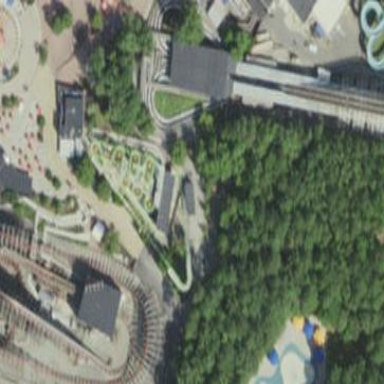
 which is popular attraction for tourists."